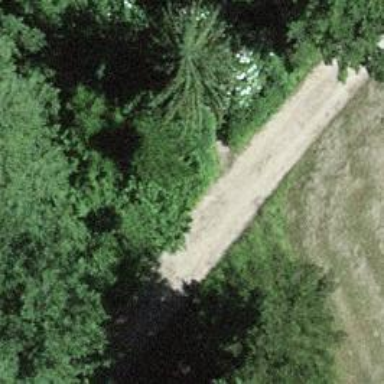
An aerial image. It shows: Track with fine gravel surface. The track has grade2 tracktype.